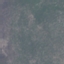
Land use / land cover: HerbaceousVegetation